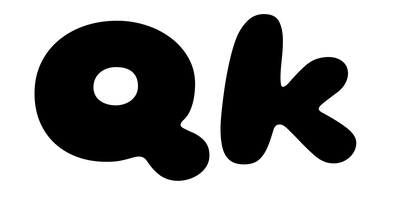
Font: Gluten_ExtraBold